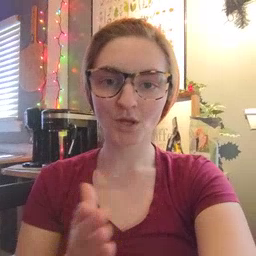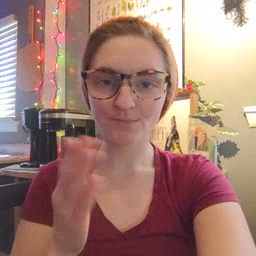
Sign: boat